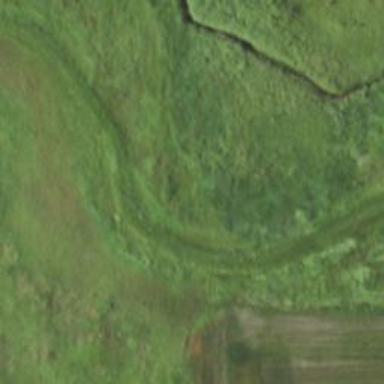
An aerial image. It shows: Levee embankment.